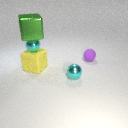
large yellow rubber cube below large green metal cube